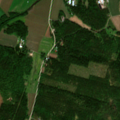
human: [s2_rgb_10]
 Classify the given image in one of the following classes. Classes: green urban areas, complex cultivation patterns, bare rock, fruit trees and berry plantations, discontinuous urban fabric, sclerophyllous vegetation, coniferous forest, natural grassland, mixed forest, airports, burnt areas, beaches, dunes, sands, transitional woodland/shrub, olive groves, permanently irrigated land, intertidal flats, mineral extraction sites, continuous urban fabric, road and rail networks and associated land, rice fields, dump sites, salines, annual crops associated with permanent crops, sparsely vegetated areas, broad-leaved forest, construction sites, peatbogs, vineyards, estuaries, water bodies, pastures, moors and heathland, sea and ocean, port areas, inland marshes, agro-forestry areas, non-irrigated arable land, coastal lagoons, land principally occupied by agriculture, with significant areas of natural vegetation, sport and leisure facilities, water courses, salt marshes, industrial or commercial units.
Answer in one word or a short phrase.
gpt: non-irrigated arable land, land principally occupied by agriculture, with significant areas of natural vegetation, coniferous forest, mixed forest